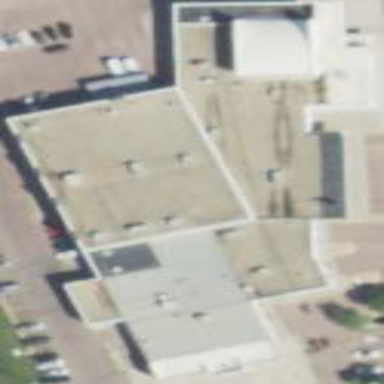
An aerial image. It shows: Retail building.